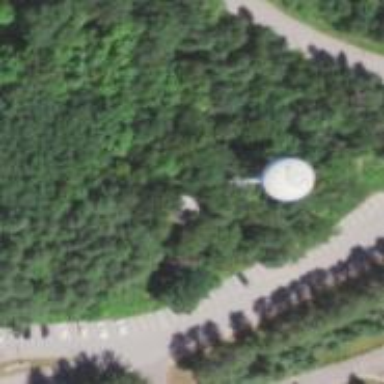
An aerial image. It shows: Water tower that is man-made.